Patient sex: M
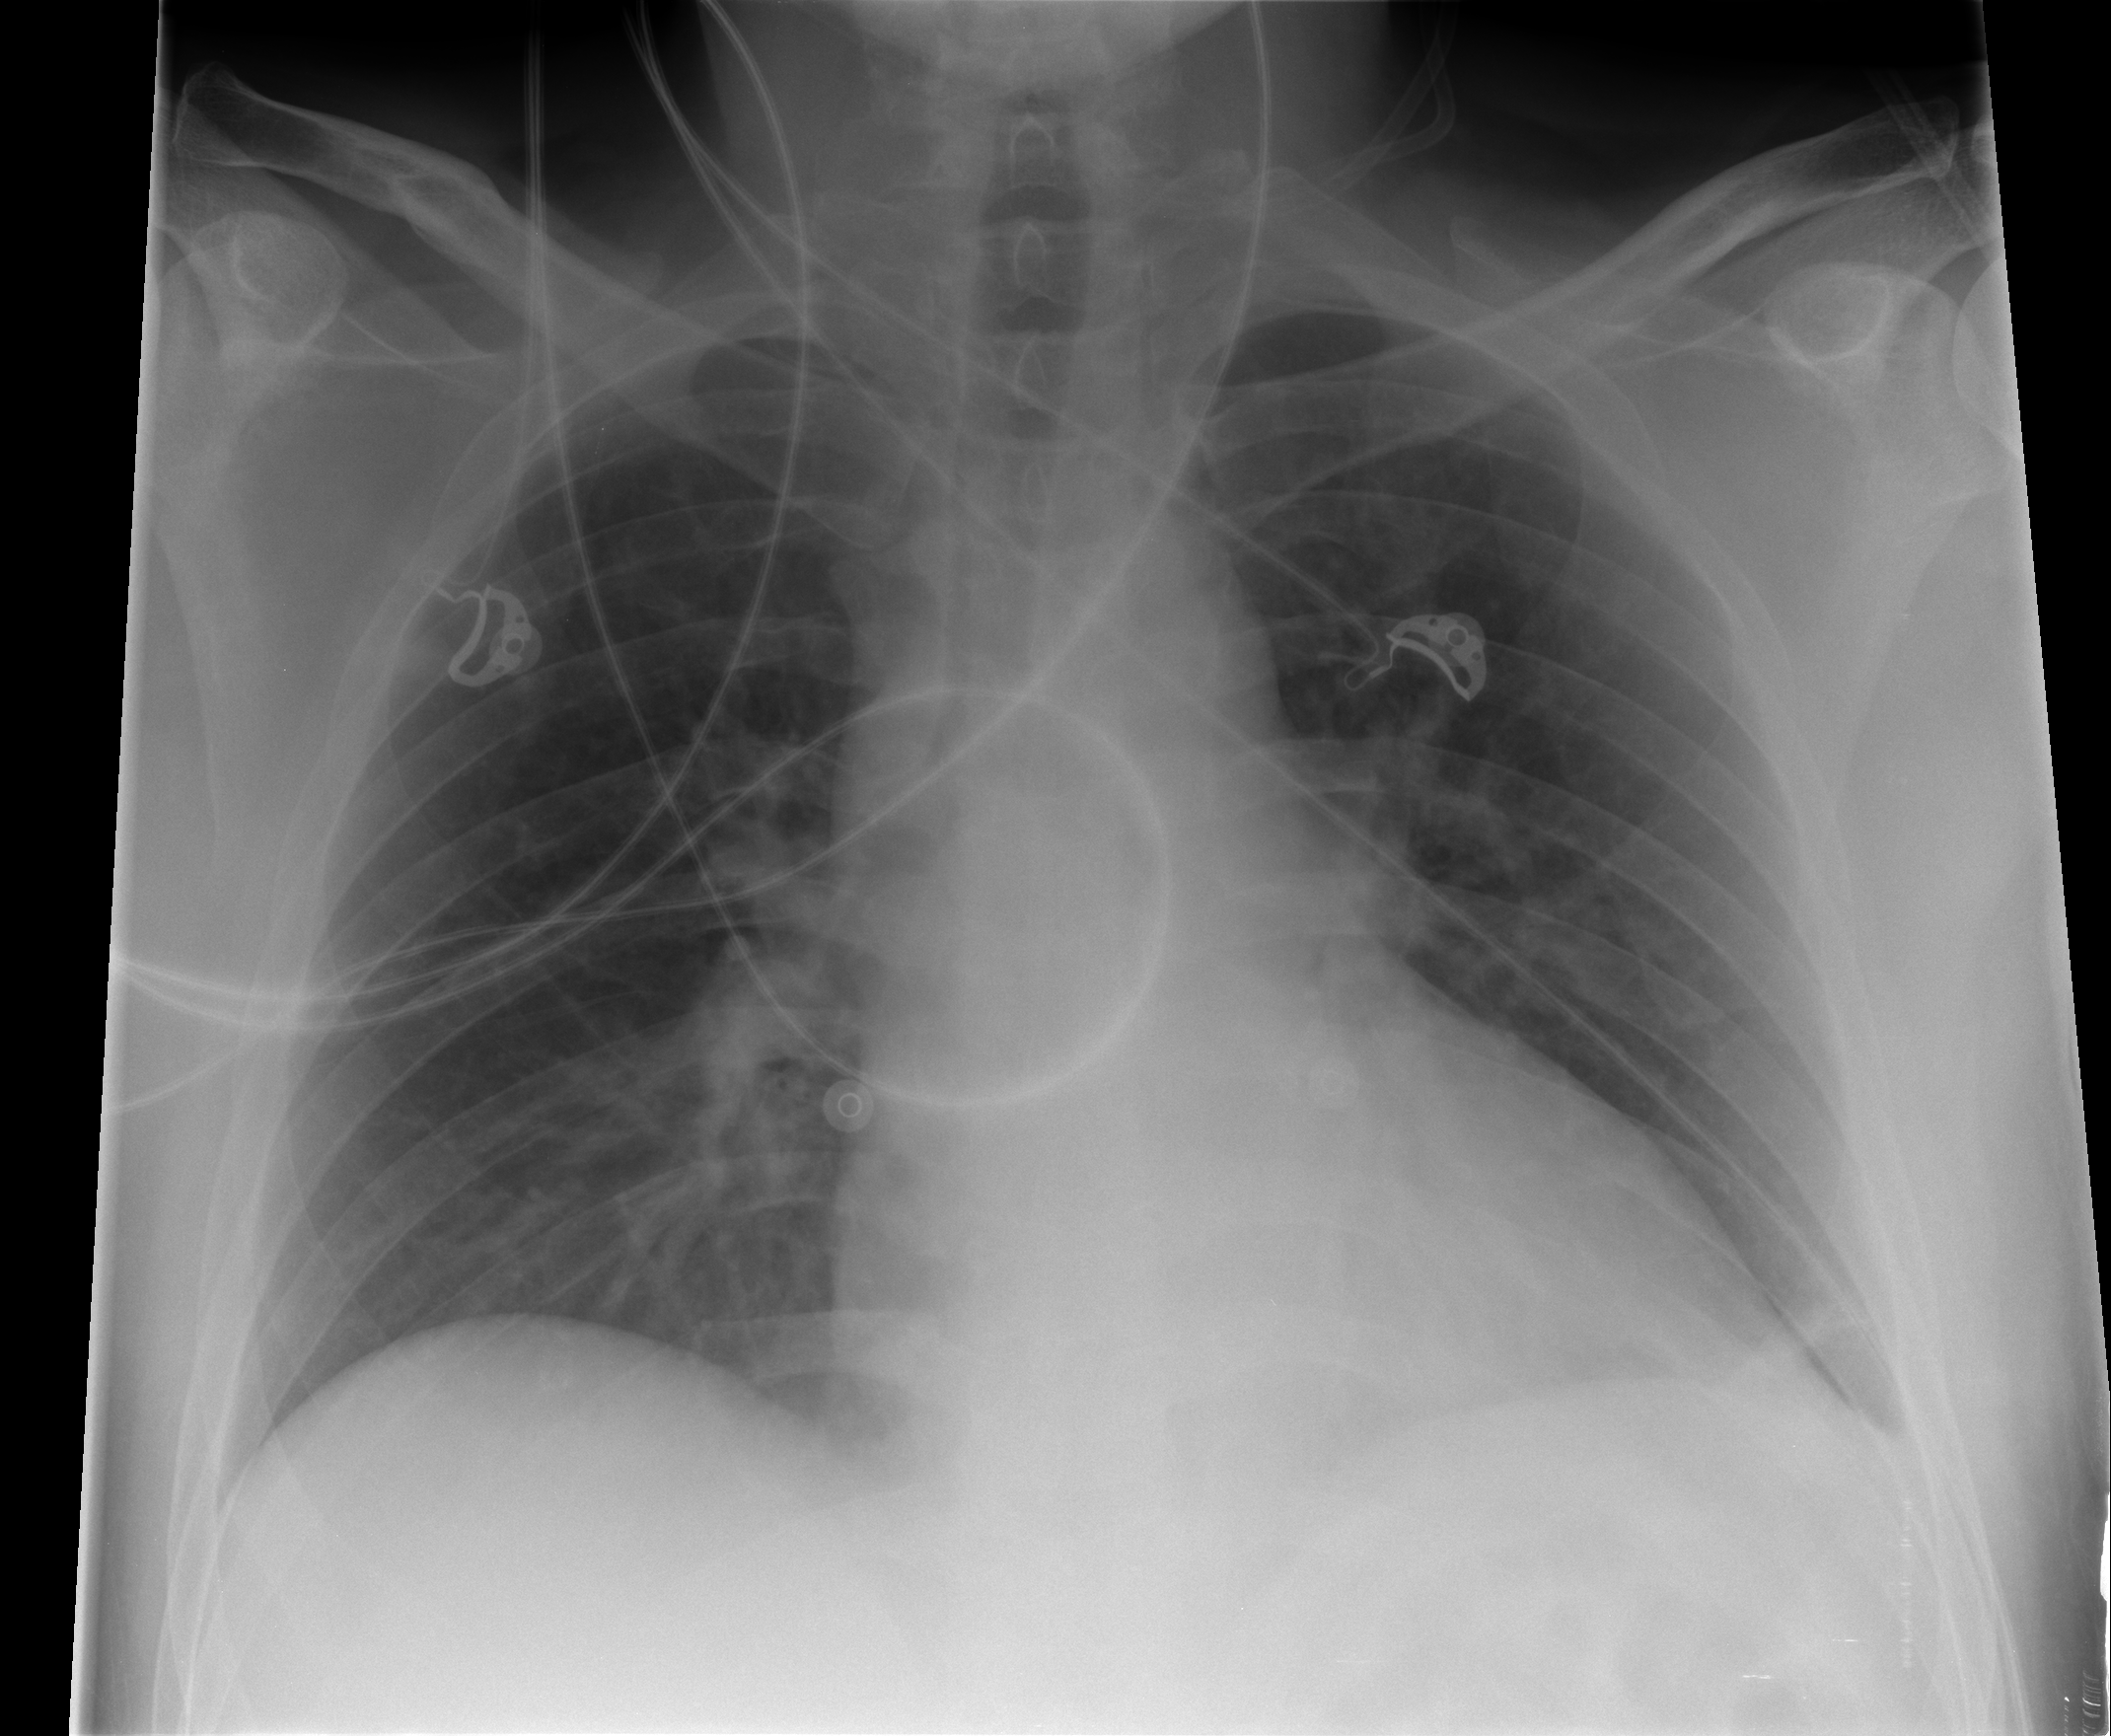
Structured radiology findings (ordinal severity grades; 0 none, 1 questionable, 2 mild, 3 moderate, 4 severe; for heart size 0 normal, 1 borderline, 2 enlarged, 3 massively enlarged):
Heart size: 2
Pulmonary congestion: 1
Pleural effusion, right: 0
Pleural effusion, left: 0
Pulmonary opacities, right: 0
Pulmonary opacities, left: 0
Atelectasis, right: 0
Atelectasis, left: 0